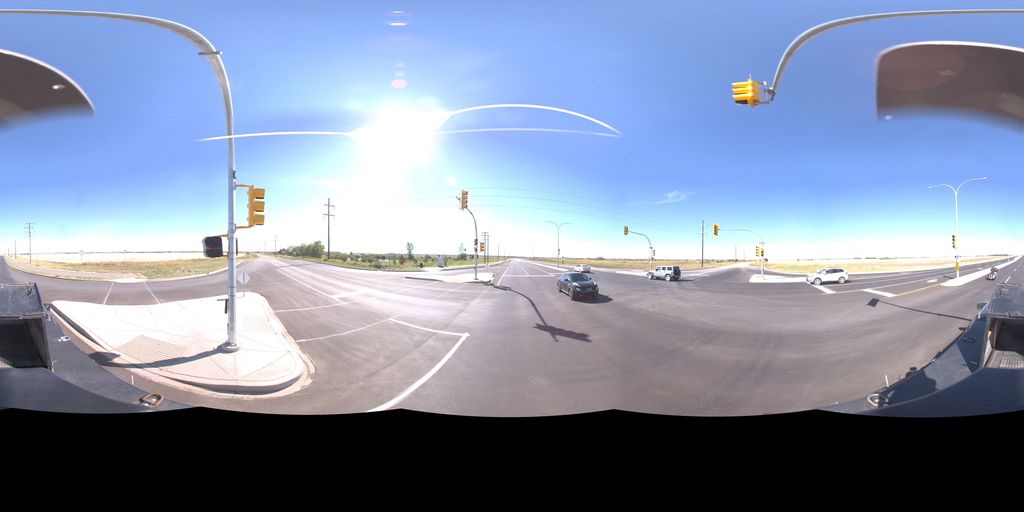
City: saskatoon